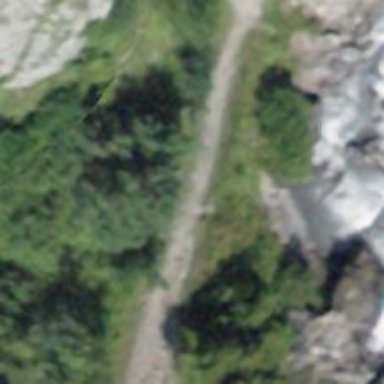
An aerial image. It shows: Path with excellent visibility for trail.